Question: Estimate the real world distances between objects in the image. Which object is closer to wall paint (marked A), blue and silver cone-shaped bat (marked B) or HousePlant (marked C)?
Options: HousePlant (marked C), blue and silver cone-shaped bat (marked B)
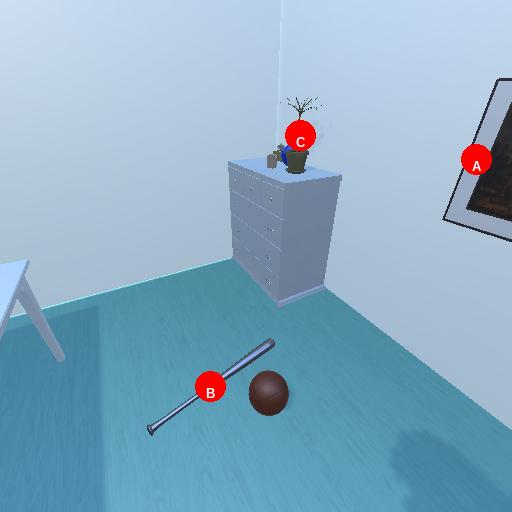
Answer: HousePlant (marked C)